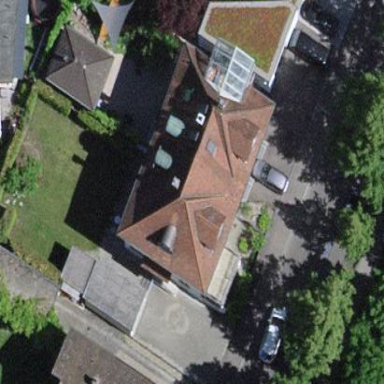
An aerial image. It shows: Semidetached house.